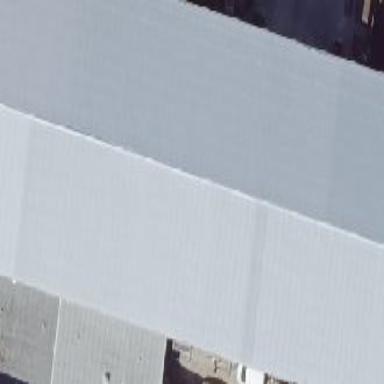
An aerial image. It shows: Commercial building with flat roof.